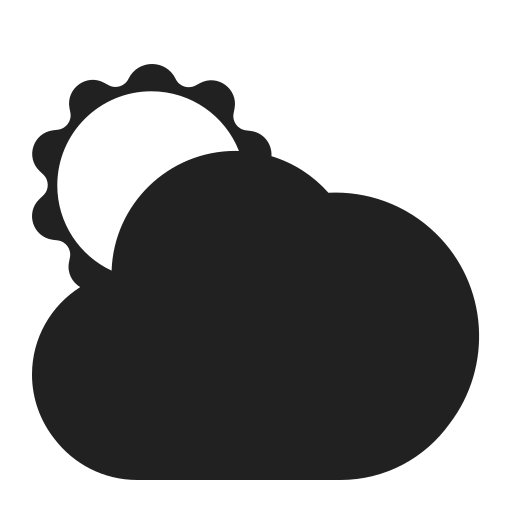
sun behind large cloud high contrast